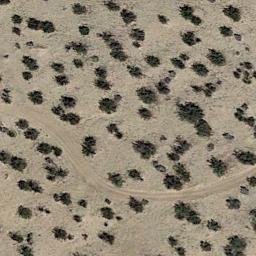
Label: chaparral